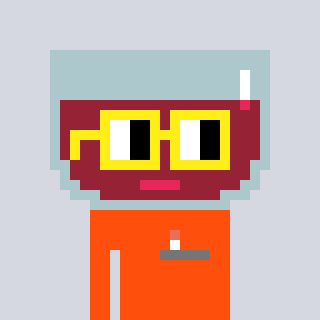
a pixel art character with square yellow glasses, a wine-shaped head and a orange-colored body on a cool background